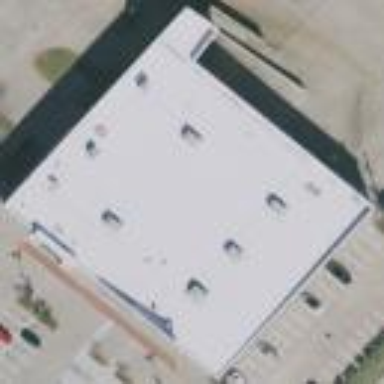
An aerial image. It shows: Commercial building.